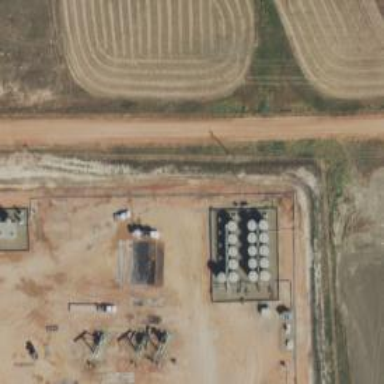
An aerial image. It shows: Storage tank with man-made structure.